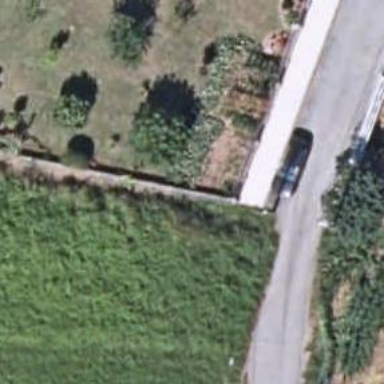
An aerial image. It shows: Fence.